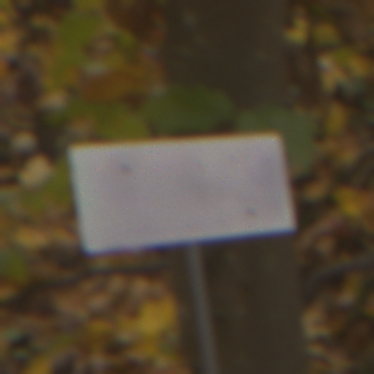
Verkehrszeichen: RichtungstafelnInKurvenGrossLinks
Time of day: MorningAfternoon
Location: Outdoor (Nature)
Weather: Overcast
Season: Autumn
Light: Natural